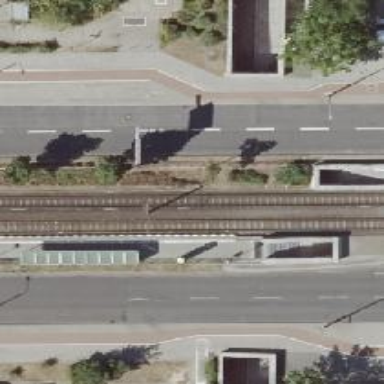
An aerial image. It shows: Platform for public transport with shelter. This railway platform is for trams.